Field crop: maize
Growth stage: 2
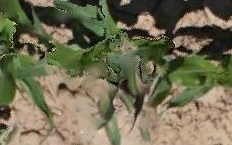
Species: maize